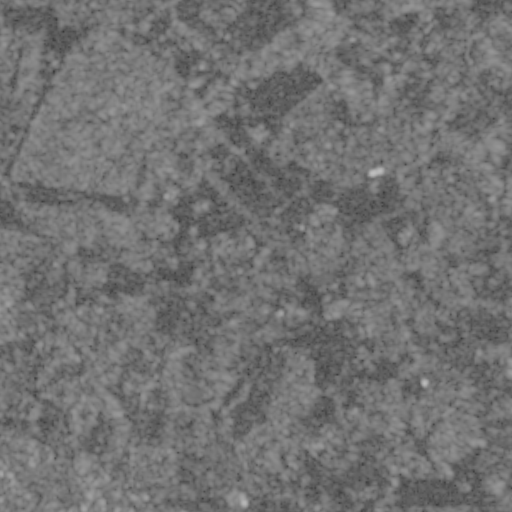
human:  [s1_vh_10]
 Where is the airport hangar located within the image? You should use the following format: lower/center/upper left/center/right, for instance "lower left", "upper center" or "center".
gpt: The airport hangar is located in the lower center of the image.
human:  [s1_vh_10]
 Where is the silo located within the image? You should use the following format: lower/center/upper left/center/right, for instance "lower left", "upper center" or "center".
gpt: The silo is located in the lower center of the image.
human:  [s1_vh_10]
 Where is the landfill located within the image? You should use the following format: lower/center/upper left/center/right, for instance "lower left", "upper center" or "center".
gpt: There is no landfill in the image.

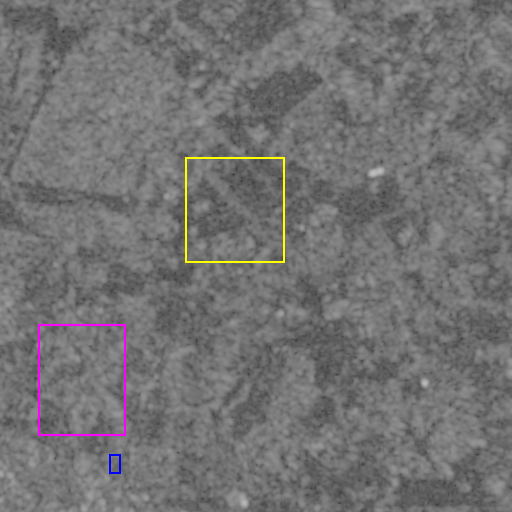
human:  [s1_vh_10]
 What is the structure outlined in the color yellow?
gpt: The structure outlined in yellow is a crop field.
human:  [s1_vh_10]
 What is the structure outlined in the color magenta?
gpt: The structure outlined in magenta is a park.
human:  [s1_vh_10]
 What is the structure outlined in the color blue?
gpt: The structure outlined in blue is a parking lot.
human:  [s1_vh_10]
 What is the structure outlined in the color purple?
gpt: There is no purple outline.